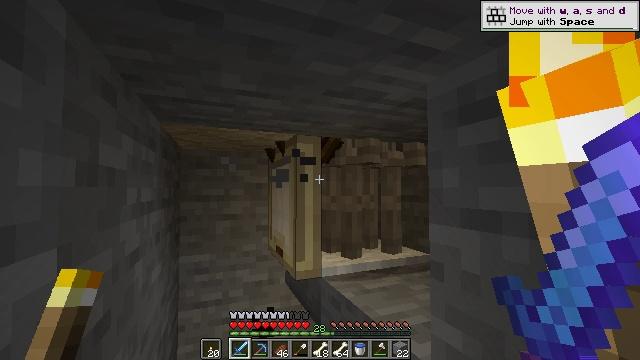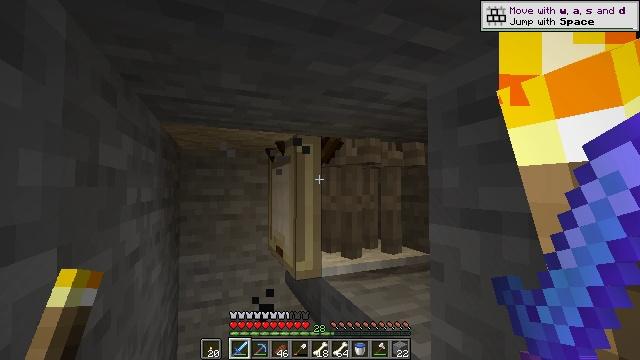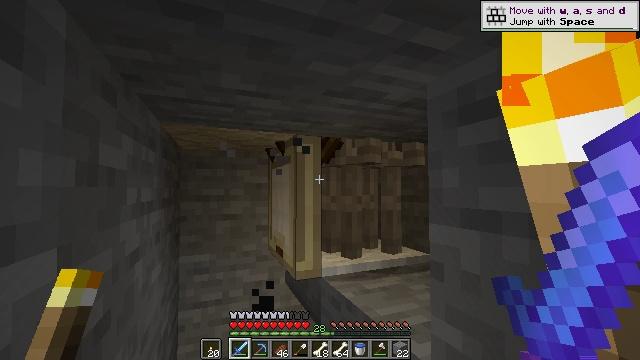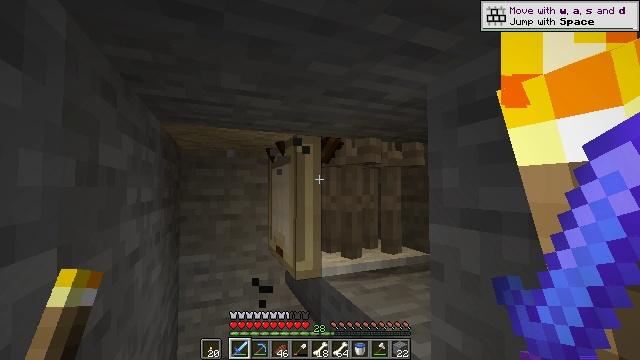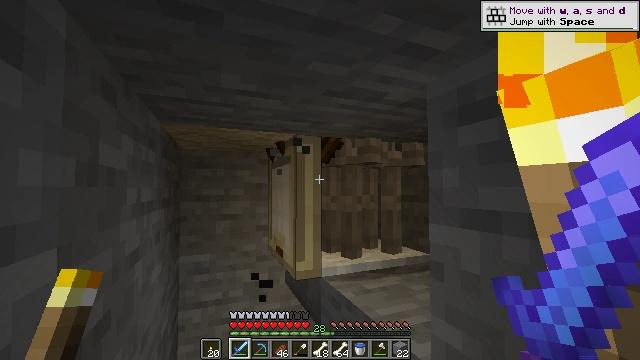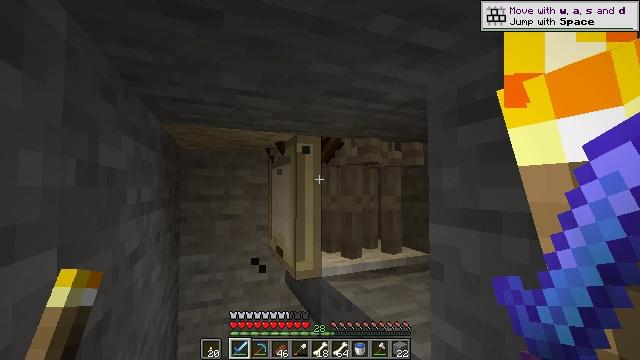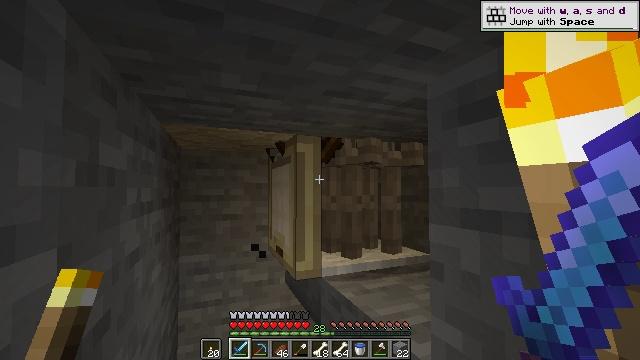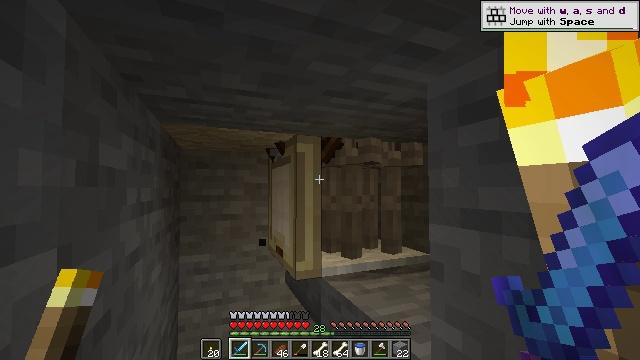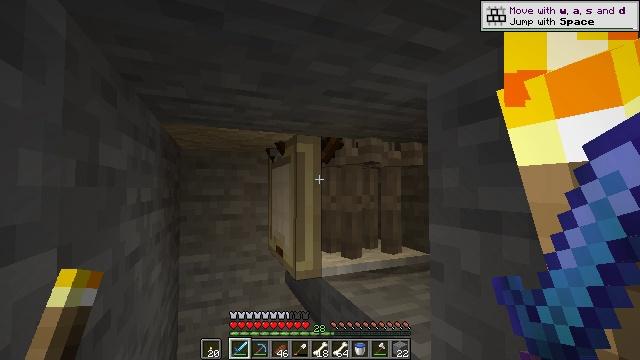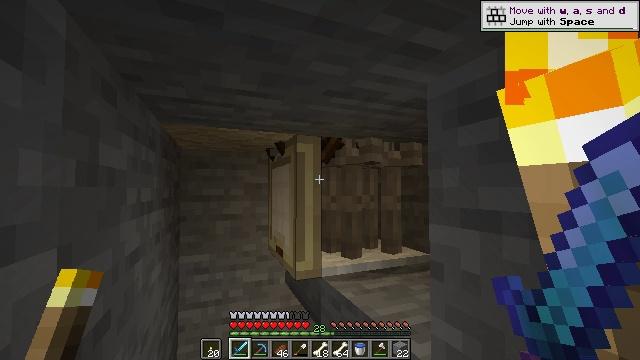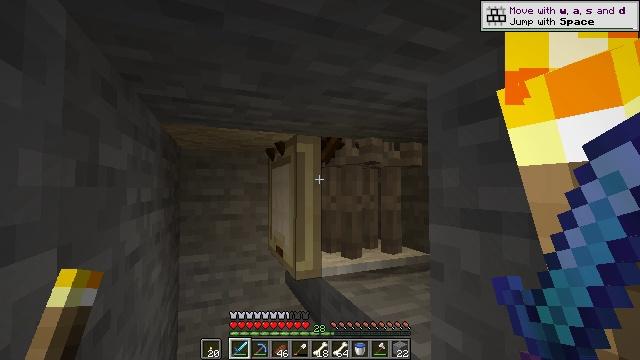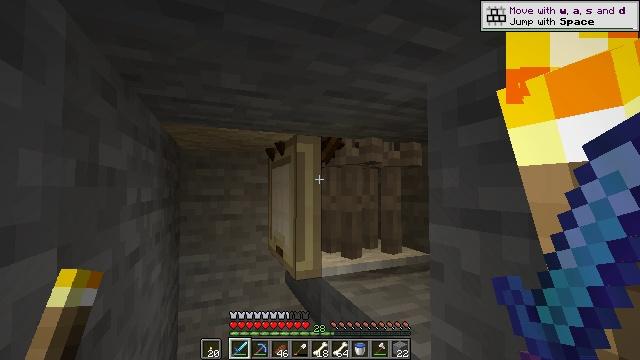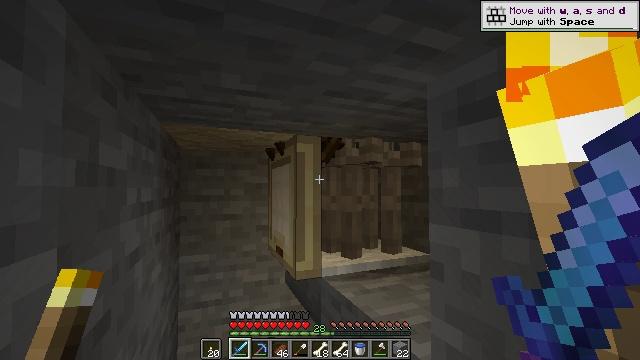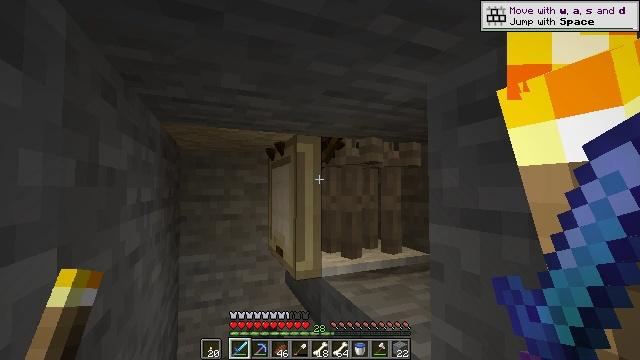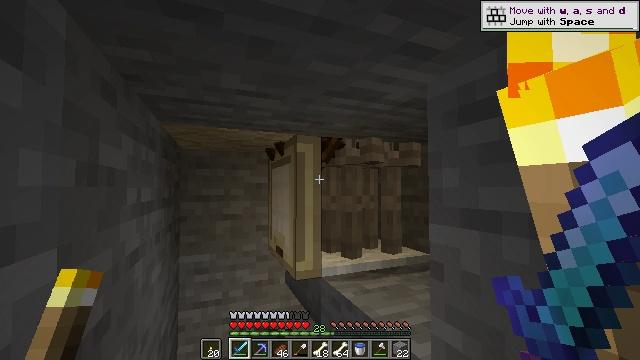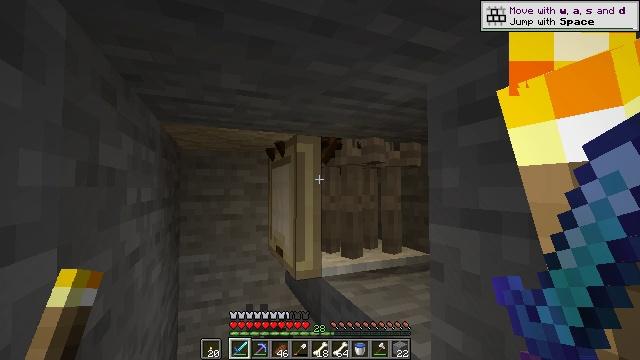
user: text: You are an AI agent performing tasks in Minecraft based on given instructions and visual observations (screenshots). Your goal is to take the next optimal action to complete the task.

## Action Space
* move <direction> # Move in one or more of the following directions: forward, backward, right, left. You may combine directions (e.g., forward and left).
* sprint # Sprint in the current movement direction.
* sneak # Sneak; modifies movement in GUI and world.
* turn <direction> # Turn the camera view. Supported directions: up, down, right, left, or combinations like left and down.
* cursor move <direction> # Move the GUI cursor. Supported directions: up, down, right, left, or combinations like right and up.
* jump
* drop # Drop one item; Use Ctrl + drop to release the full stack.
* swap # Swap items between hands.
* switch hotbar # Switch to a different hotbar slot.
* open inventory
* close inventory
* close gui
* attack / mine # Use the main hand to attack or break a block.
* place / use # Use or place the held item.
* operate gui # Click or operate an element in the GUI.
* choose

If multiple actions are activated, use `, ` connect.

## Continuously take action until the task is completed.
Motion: motion action
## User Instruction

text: Fight a skeleton.
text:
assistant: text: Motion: no_op
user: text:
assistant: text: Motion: no_op
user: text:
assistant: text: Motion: no_op
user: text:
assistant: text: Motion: no_op
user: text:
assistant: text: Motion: no_op
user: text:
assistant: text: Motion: no_op
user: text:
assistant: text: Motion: no_op
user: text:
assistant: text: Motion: no_op
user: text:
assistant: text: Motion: no_op
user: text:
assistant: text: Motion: no_op
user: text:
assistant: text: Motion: no_op
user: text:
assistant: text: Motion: no_op
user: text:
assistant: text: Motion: no_op
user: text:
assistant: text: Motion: no_op
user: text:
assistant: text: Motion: no_op
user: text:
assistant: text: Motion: no_op
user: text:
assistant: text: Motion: no_op
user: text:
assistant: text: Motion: no_op
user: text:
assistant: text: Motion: no_op
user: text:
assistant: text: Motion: no_op
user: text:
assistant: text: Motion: no_op
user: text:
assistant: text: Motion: no_op
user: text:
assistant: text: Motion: no_op
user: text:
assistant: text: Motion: no_op
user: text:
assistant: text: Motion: no_op
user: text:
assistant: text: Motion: no_op
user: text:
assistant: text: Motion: no_op
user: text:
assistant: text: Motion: no_op
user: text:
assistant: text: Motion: no_op
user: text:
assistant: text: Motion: no_op